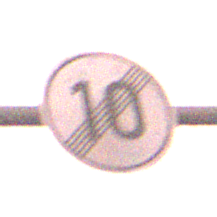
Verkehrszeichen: EndeGeschwindigkeit10
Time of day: Night
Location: Outdoor (Nature)
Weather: Clear
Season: NotSpecified
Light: Natural